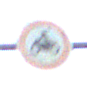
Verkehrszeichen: VerbotKraftraeder
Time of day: SunriseSunset
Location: Outdoor (Nature)
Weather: PartlyCloudy
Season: NotSpecified
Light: Natural